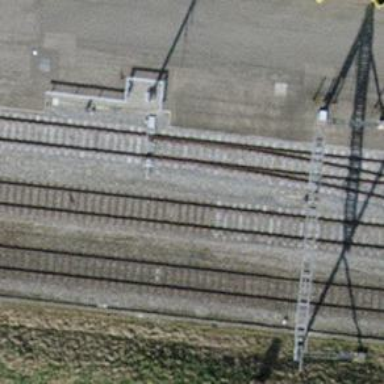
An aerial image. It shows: Railway track with electrified contact lines. This is siding track.